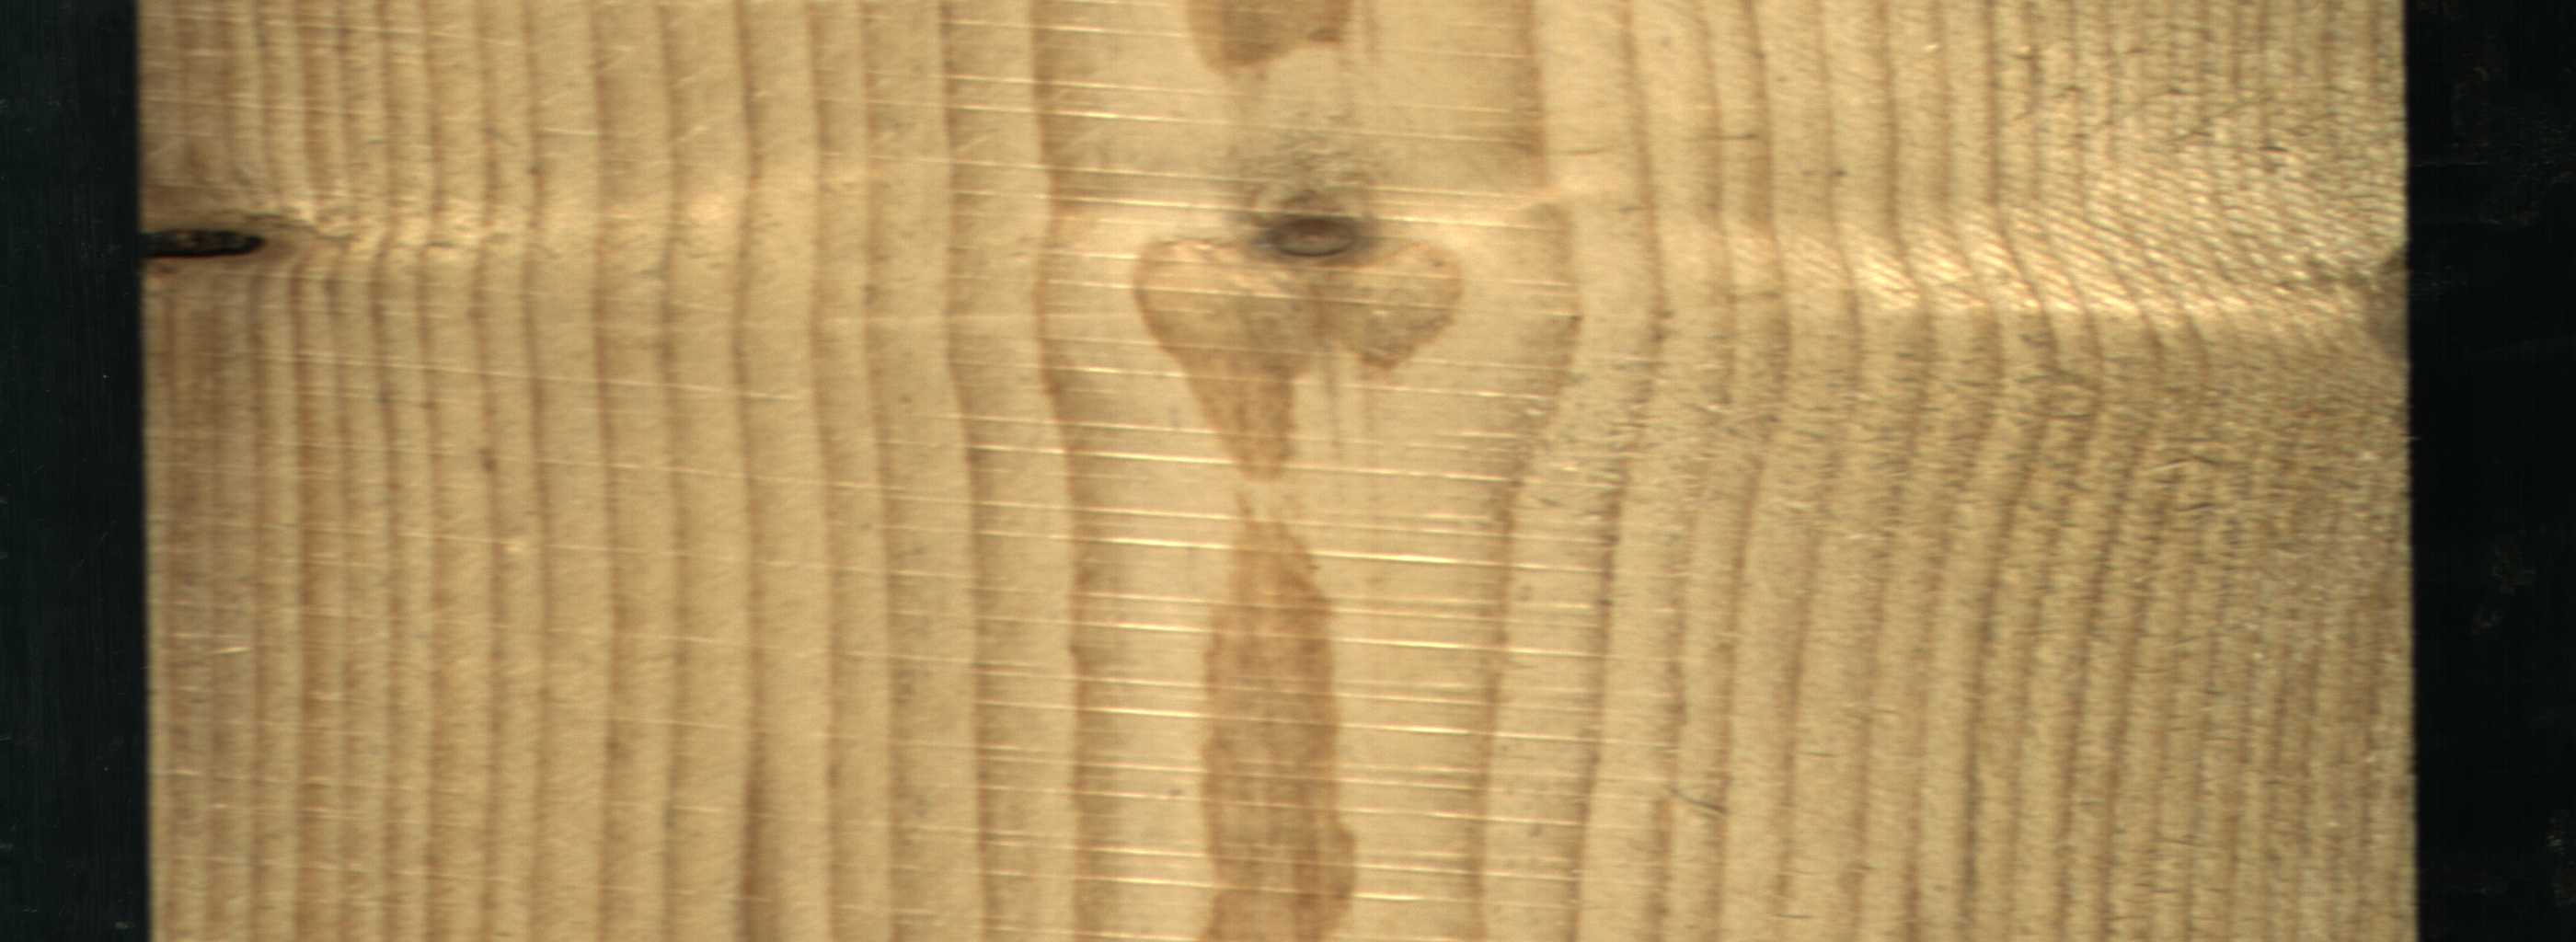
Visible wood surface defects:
Knot_missing
Live_Knot